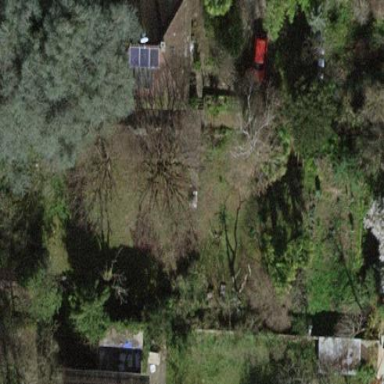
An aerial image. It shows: Garden surrounded by fence.